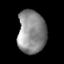
Tissue: lung
Cell type: Fibroblasts
Senescence score: 0.6109
Nuclear area (px): 1192
Mean DAPI intensity: 137.851